Question: I'm a Swift noob, so sorry for the easy question.
I think I haven't attached the correct events for my search bar as when I click in it, the keyboard doesn't appear.
In the storyboard, I'm pretty sure I have to set the outlet for the UISearchBar's delegate to be the View Controller. But from this screenshot, it looks like the delegate is simply to the 'view'.
Here's my viewController.swift file, can someone help spot the error?
'''
//
// ViewController.swift
// PhotoSearchExample
//
// Created by Tim Peterson on 10/30/14.
// Copyright (c) 2014 Tim Peterson. All rights reserved.
//
import UIKit
class ViewController: UIViewController, UISearchBarDelegate {
@IBOutlet weak var scrollView: UIScrollView!
//@IBOutlet weak var searchString: UISearchBar!
let instagramClientID = "xxxx"
func searchInstagramByHashtag(searchString: String) {
for subview in self.scrollView.subviews {
subview.removeFromSuperview()
}
let instagramURLString = "https://api.instagram.com/v1/tags/" + searchString + "/media/recent?client_id=" + instagramClientID
let manager = AFHTTPRequestOperationManager()
self.scrollView.alpha = 0.0
let activityIndictorView = UIActivityIndicatorView(activityIndicatorStyle: UIActivityIndicatorViewStyle.Gray)
activityIndictorView.center = self.view.center
self.view.addSubview(activityIndictorView)
activityIndictorView.startAnimating()
manager.GET( instagramURLString,
parameters: nil,
success: { (operation: AFHTTPRequestOperation!,responseObject: AnyObject!) in
println("JSON: " + responseObject.description)
if let dataArray = responseObject.valueForKey("data") as? [AnyObject] {
self.scrollView.contentSize = CGSizeMake(320, CGFloat(320*dataArray.count))
for var i = 0; i < dataArray.count; i++ {
let dataObject: AnyObject = dataArray[i]
if let imageURLString = dataObject.valueForKeyPath("images.standard_resolution.url") as? String {
println("image " + String(i) + " URL is " + imageURLString)
let imageView = UIImageView(frame: CGRectMake(0, CGFloat(320*i), 320, 320))
self.scrollView.addSubview(imageView)
imageView.setImageWithURL( NSURL(string: imageURLString))
activityIndictorView.stopAnimating()
UIView.animateWithDuration(1.0, animations: {
self.scrollView.alpha = 1.0
}, completion: {
(value: Bool) in
println("Animation complete!")
})
}
}
}
},
failure: { (operation: AFHTTPRequestOperation!,error: NSError!) in
println("Error: " + error.localizedDescription)
})
}
func searchBarSearchButtonClicked(searchBar: UISearchBar!) {
//println("search bar clicked!")
searchBar.resignFirstResponder()
searchInstagramByHashtag(searchBar.text)
}
override func viewDidLoad() {
super.viewDidLoad()
// Do any additional setup after loading the view, typically from a nib.
searchInstagramByHashtag("clararockmore")
}
override func didReceiveMemoryWarning() {
super.didReceiveMemoryWarning()
// Dispose of any resources that can be recreated.
}
}
'''
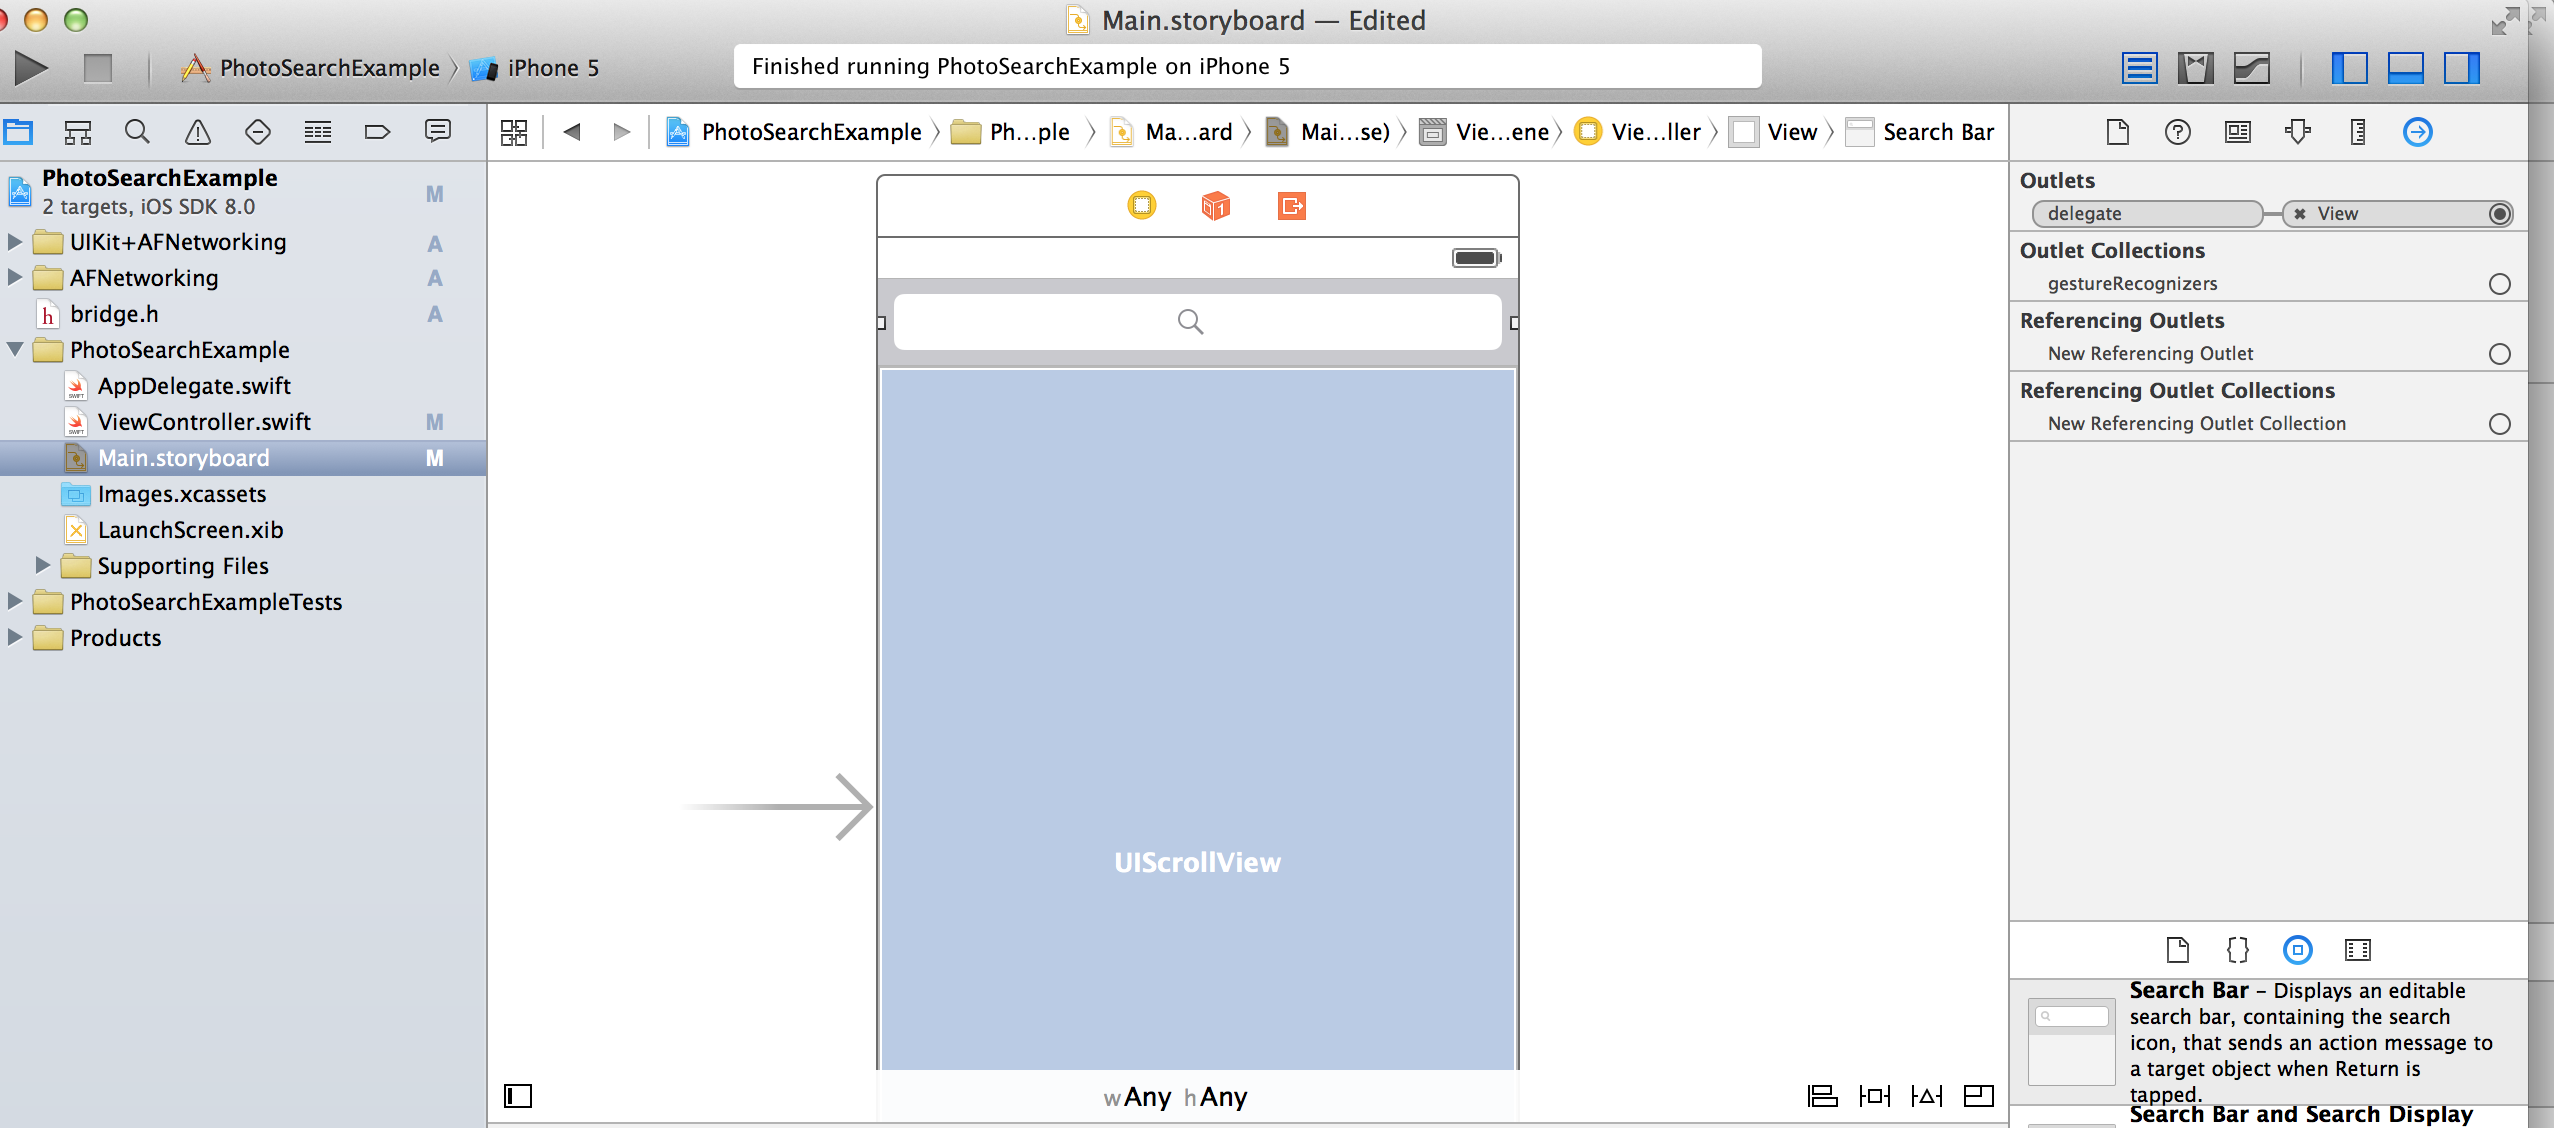
Answer: You're on the right track Tim - you seem to have somehow set up your View as the delegate of your searchbar rather than the View Controller. I would recommend:
1. Delete the connection in your Connections inspector.
2. Open your Document Outline in the Interface Builder(button at the bottom left of Interface Builder)
3. Now it's clearer what exactly you're dragging to - control drag from the searchbar directly to the ViewController, select delegate, and you should see it appear correctly in the Connections Inspector.